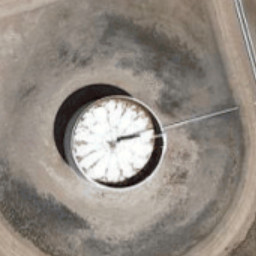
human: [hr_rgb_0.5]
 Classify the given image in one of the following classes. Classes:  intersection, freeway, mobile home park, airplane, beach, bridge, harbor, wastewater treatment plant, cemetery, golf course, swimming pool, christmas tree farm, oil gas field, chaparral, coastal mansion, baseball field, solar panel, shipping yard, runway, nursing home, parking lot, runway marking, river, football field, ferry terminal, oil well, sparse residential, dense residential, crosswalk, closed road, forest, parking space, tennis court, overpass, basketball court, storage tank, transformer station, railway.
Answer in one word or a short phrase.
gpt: storage tank